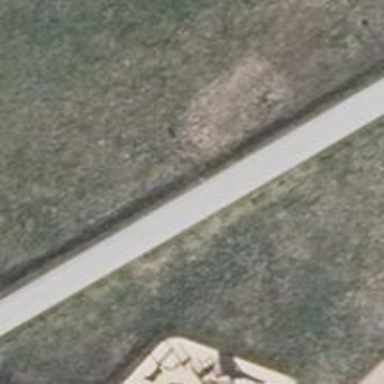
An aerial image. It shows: Asphalt path.